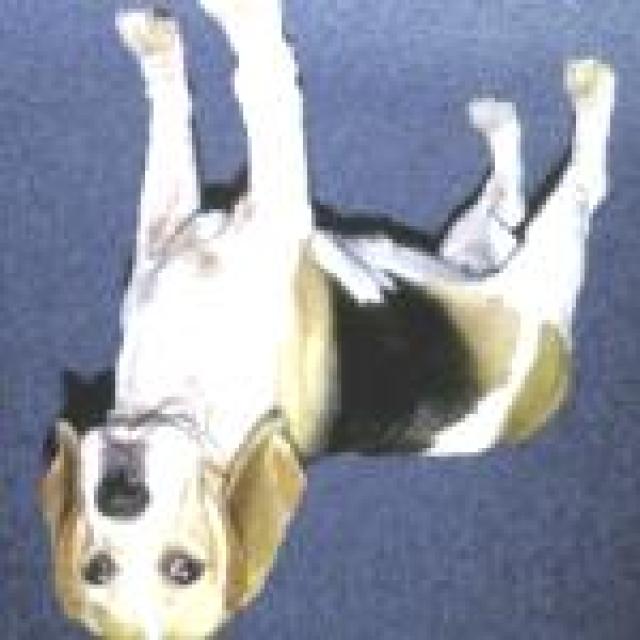
Healthy canine skin — no visible lesions, inflammation, or abnormalities. The skin and coat appear normal.